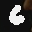
Label: 6